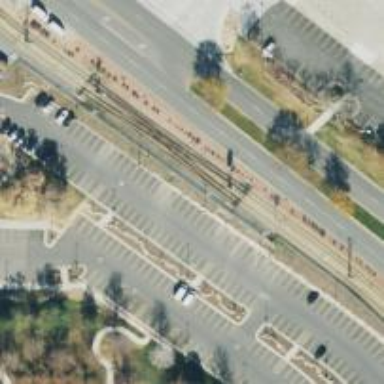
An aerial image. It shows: Railway crossing.